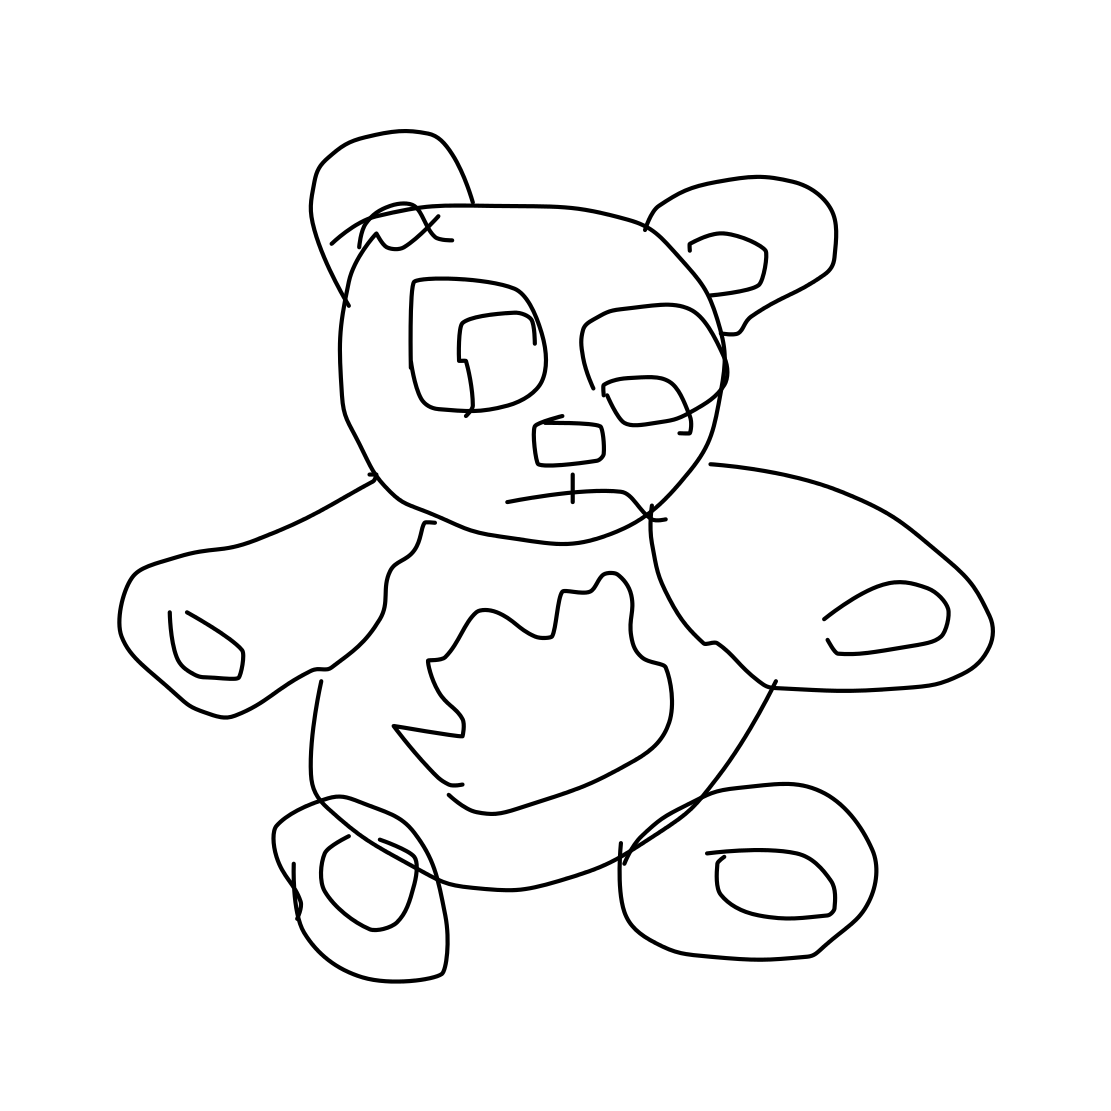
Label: panda